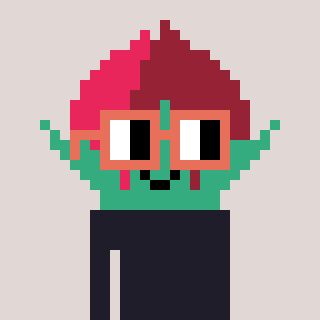
a pixel art character with square orange glasses, a rosebud-shaped head and a orange-colored body on a warm background